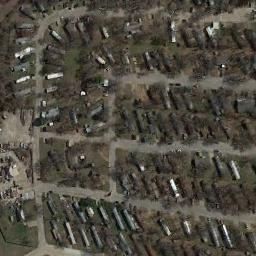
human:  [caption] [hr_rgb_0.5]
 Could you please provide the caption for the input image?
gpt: The mobile home park is on the grass next to the road .

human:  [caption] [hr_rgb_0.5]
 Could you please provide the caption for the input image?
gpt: Many buildings of different shapes and sizes are in mobile home parks .

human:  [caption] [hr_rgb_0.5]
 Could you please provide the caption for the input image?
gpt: There are three rows of mobile homes .

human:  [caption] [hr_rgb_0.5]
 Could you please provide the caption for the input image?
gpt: There are many buildings and brown trees in the mobile home park .

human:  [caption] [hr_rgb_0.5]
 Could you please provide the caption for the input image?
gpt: The mobile home park has lots of neatly arranged mobile homes and some bare trees and some roads go through the mobile home park .